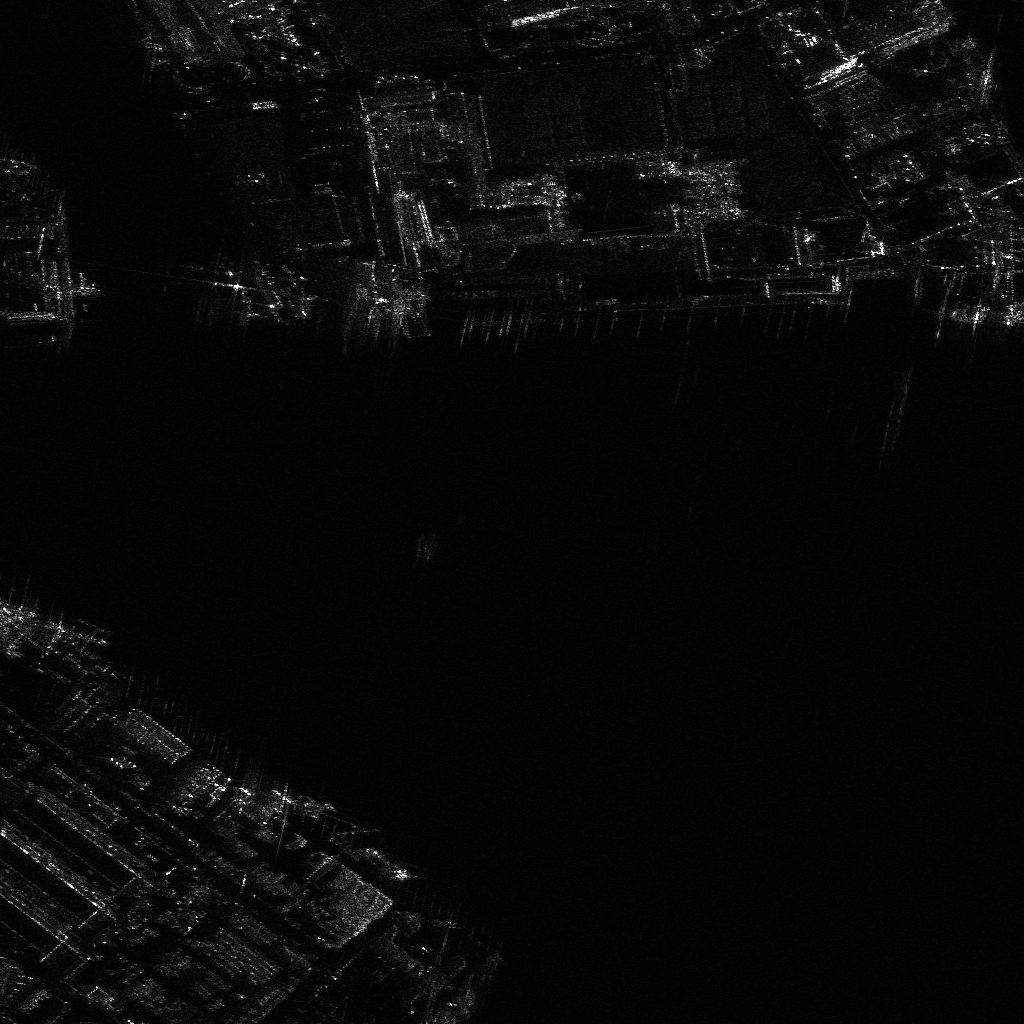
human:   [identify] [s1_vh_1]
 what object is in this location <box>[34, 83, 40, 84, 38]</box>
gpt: <ref>1 medium container at the bottom</ref>